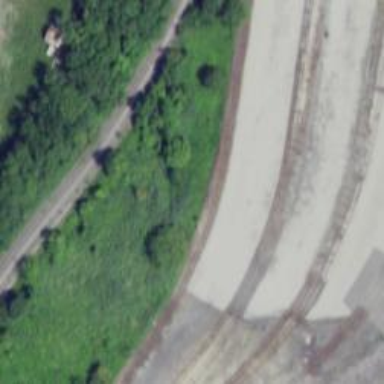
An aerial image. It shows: Railway yard used for servicing trains.